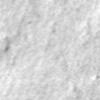
Label: no_change